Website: crate-barrel
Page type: account-selection
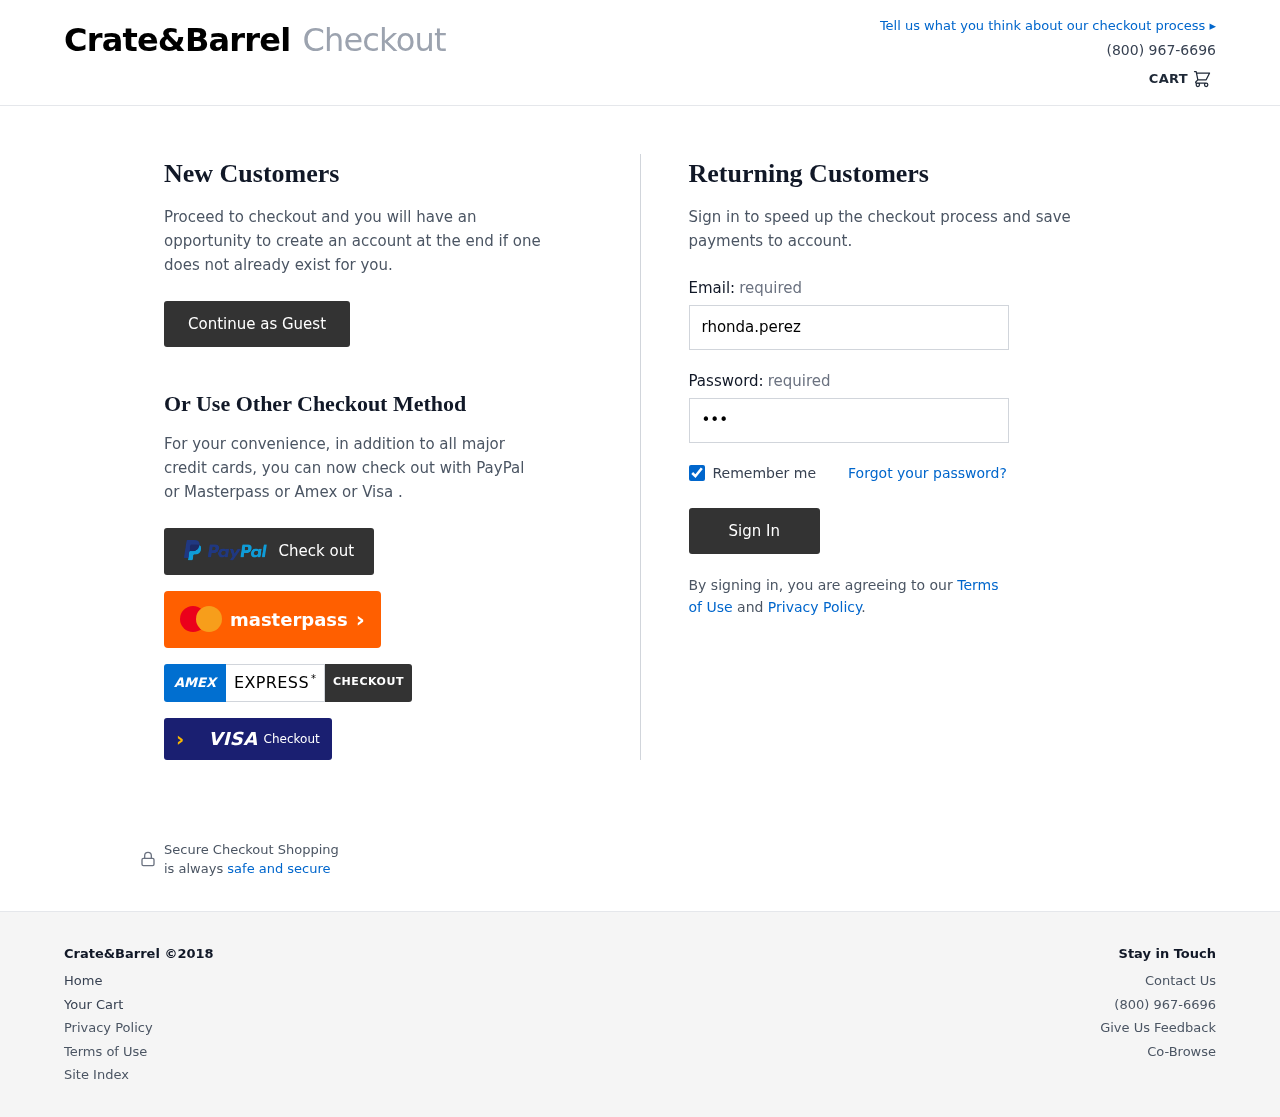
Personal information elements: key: PII_LOGIN_USERNAME
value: rhonda.perez